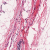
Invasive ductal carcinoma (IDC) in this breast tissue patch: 0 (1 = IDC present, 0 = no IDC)